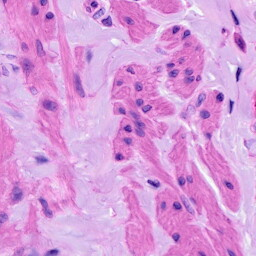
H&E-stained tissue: Ovarian